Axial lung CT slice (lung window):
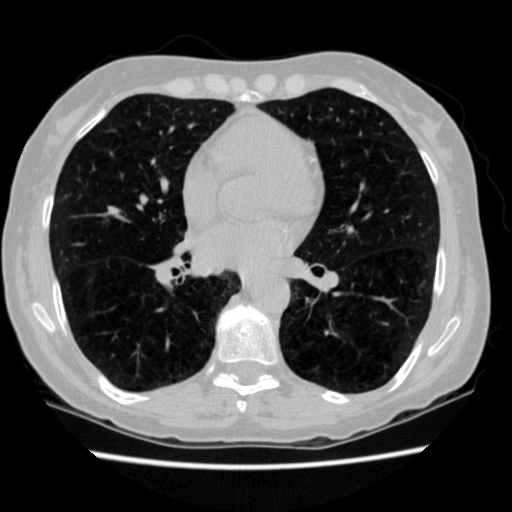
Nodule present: no